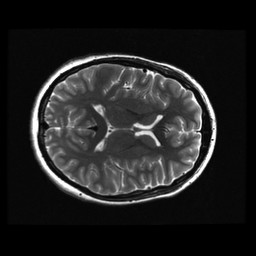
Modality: T2w
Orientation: axial
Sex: female
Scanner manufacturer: ge
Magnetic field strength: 3 T
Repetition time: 5 s
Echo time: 0.101 s